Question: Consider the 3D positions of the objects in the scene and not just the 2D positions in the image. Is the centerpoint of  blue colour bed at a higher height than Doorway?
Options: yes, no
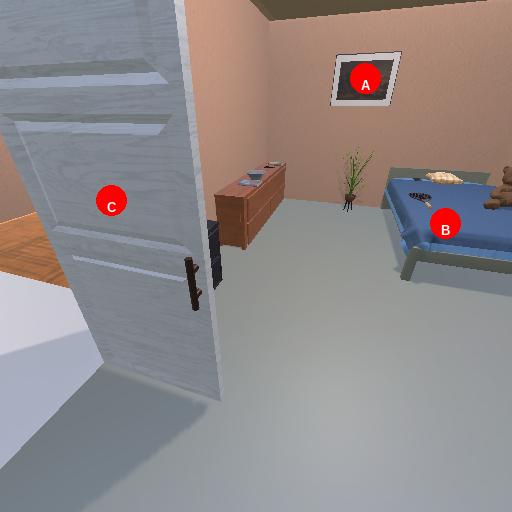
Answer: yes